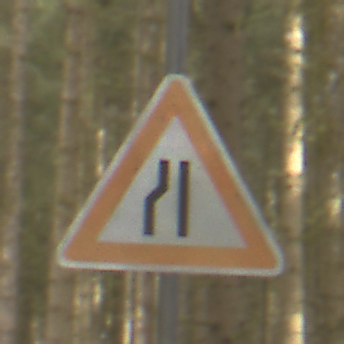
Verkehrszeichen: EinseitigVerengteFahrbahnLinks
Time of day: MorningAfternoon
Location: Outdoor (Nature)
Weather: Overcast
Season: Winter
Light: Natural